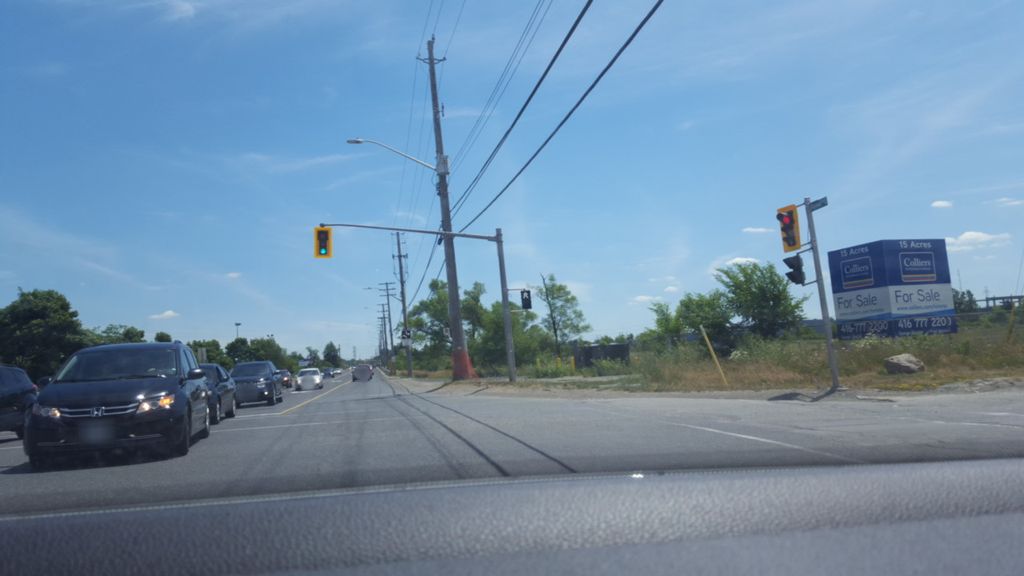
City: hamilton